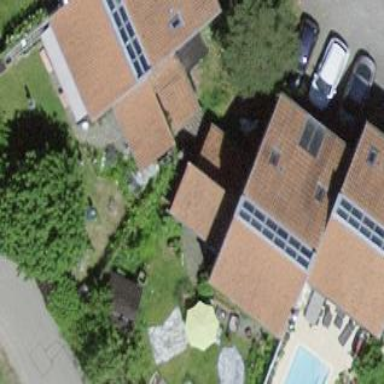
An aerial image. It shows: Terrace building with gabled roof made of roof tiles.